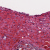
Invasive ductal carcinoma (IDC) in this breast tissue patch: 0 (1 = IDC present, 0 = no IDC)